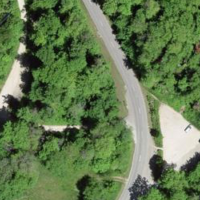
EUNIS habitat code: 41
Species observed at this site:
Cardamine heptaphylla